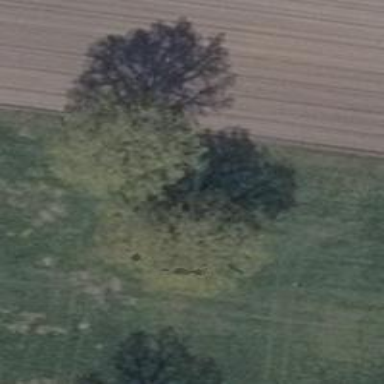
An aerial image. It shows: Single tag "natural: tree."